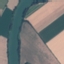
Land use / land cover class: River